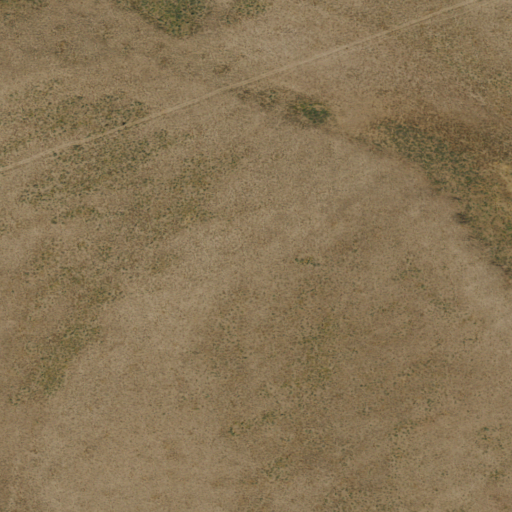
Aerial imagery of ridge(s) in Nevada named Long Ridge containing shrub and grassland